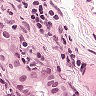
Metastatic tissue present: yes